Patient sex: M
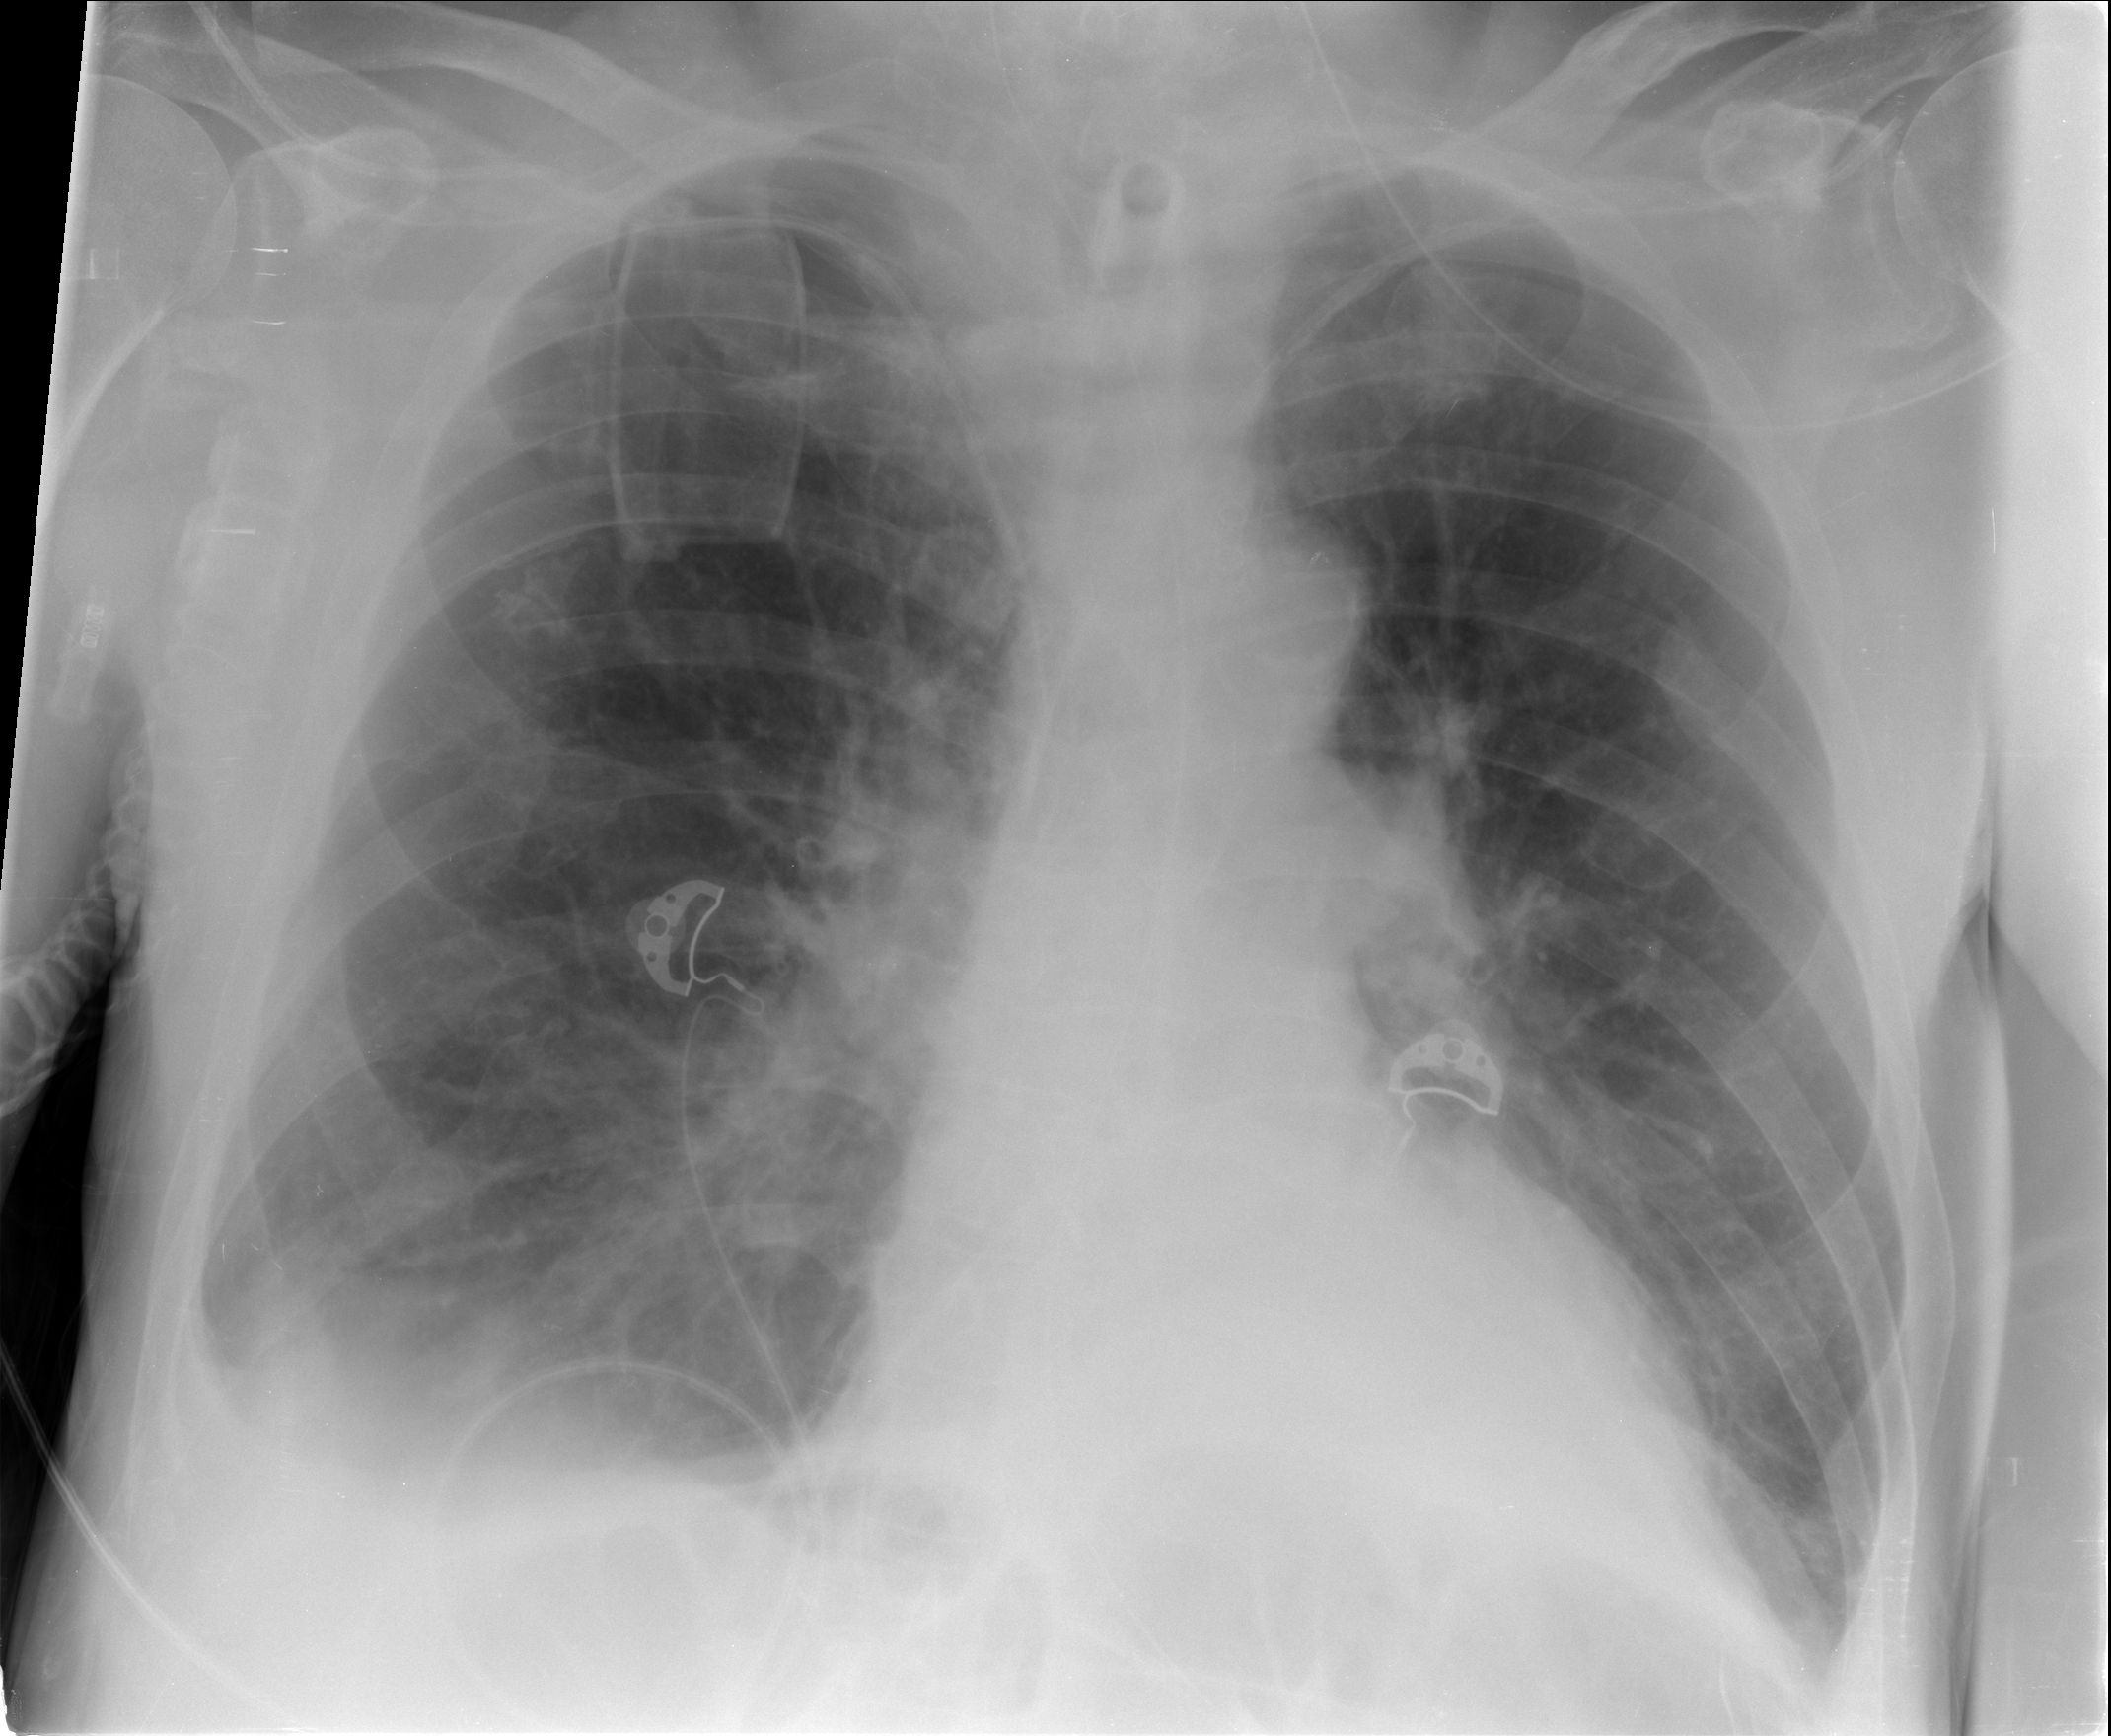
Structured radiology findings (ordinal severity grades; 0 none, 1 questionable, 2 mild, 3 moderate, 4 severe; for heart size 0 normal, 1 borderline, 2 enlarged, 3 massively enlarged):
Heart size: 0
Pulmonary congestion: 1
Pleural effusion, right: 2
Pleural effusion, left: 2
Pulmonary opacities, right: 0
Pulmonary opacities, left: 2
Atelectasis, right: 2
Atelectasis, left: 2